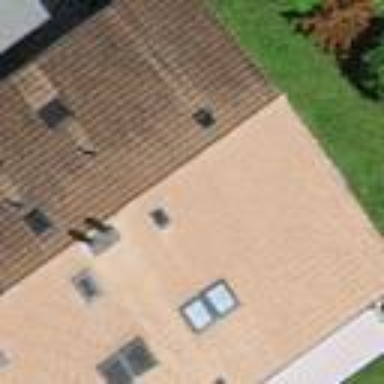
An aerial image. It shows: Residential building.